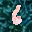
Label: 6